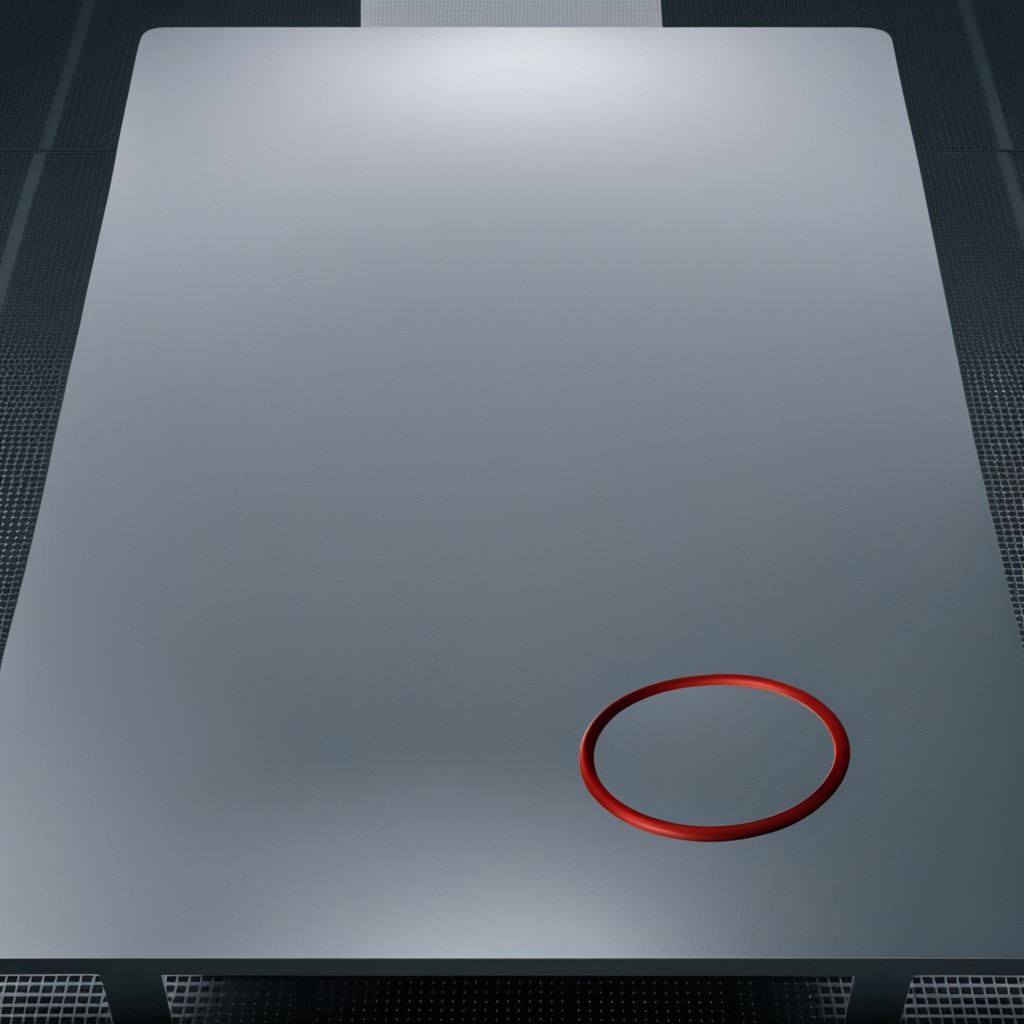
A rubber O-ring is lying on the table.